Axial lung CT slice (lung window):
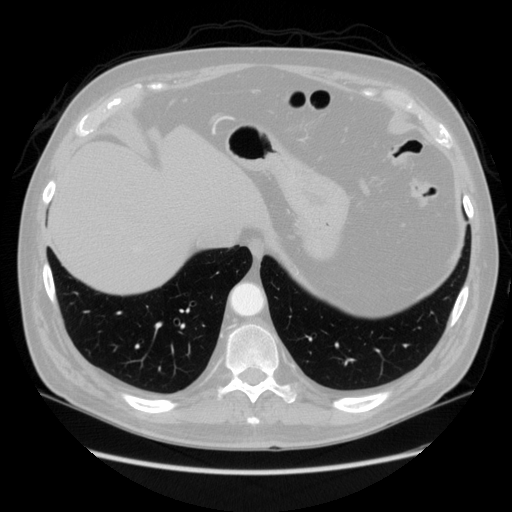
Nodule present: no